Question: In my Unity 2D game, I have set up 3 different 2D Raycasts on the same GameObject for score-detection purposes with the help of and statements. The object in question today is a torus that is scrolling from right to left, which the player (the balloon) has to go through or avoid using up and down motion. The player gets more points when going through the torus as opposed to going around it.
Rayhit1 returns correctly when the player is detected inside the torus. But the code for Rayhit2 and Rayhit3 won't execute. Interestingly, if I put the code for Rayhit2 before Rayhit1, it would execute. Same is true for Rayhit3.
This is the "hit1" part for example:
'''
if(!Rayhit1)
{
if(hit1.collider.name == "GameObject")
{
RayHit1 = true;
score.value += 30;
}
}
if(!hit1)
{
RayHit1 = false;
}
'''

Here are snippets of my code that concern the process of detecting score:
'''
private bool RayHit1 = false;
private bool RayHit2 = false;
private bool RayHit3 = false;
void Update()
{
int layer = 9;
int layerMask = 1;
RaycastHit2D hit1 = Physics2D.Raycast(new Vector2(transform.position.x + 5.0f, transform.position.y - 72.0f), Vector2.up, 150.00f, layerMask);
RaycastHit2D hit2 = Physics2D.Raycast(new Vector2(transform.position.x + 5.0f, transform.position.y + 85.0f), Vector2.up, 600.00f, layerMask);
RaycastHit2D hit3 = Physics2D.Raycast(new Vector2(transform.position.x + 5.0f, transform.position.y - 85.0f), Vector2.down, 600.00f, layerMask);
if(!Rayhit1)
{
if(hit1.collider.name == "GameObject")
{
RayHit1 = true; //boolean to true for just 1 frame so that the score does not add more than once
score.value += 30;
}
}
if(!hit1)
{
RayHit1 = false; //reset boolean to false when Raycast returns nothing
}
if(!Rayhit2)
{
if(hit2.collider.name == "GameObject")
{
RayHit2 = true;
score.value += 10;
}
}
if(!hit2)
{
RayHit2 = false;
}
if(!Rayhit3)
{
if(hit3.collider.name == "GameObject")
{
RayHit3 = true;
score.value += 10;
}
}
if(!hit3)
{
RayHit3 = false;
}
}
'''
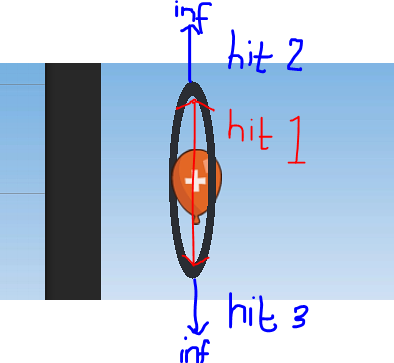
Answer: I think you may have NullReferenceException at the value hit1.collider in
'''
if(hit1.collider.name == "GameObject")
{
RayHit1 = true; //boolean to true for just 1 frame so that the score does not count add than once
score.value += 30;
}
'''
Try checking if the hit has collided before reading the name :
'''
if(!Rayhit1)
{
if(hit1 && hit1.collider.name == "GameObject")
{
RayHit1 = true; //boolean to true for just 1 frame so that the score does not count add than once
score.value += 30;
}
}
'''